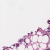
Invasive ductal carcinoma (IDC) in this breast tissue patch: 1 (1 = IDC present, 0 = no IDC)